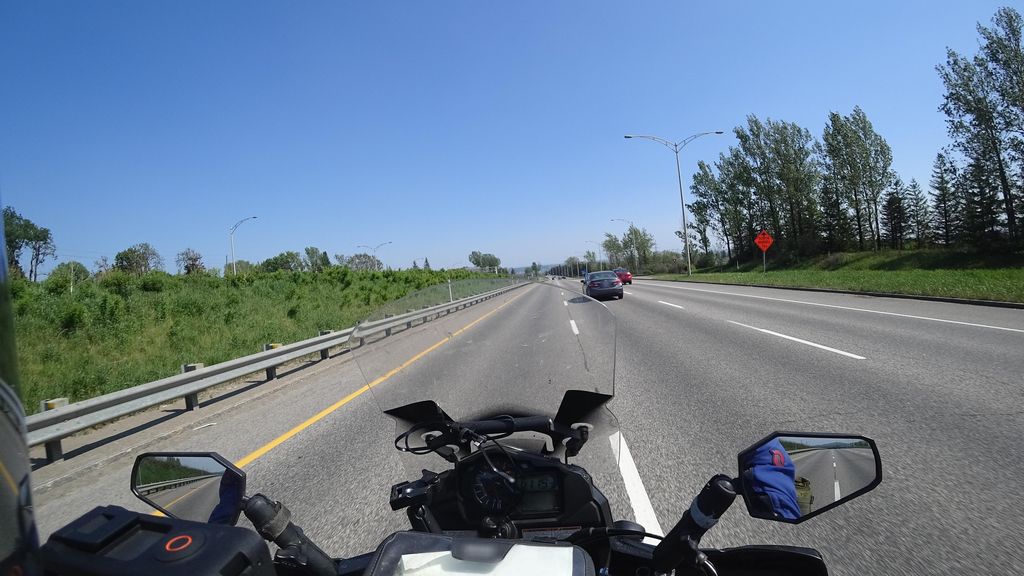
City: quebec_city